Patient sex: F
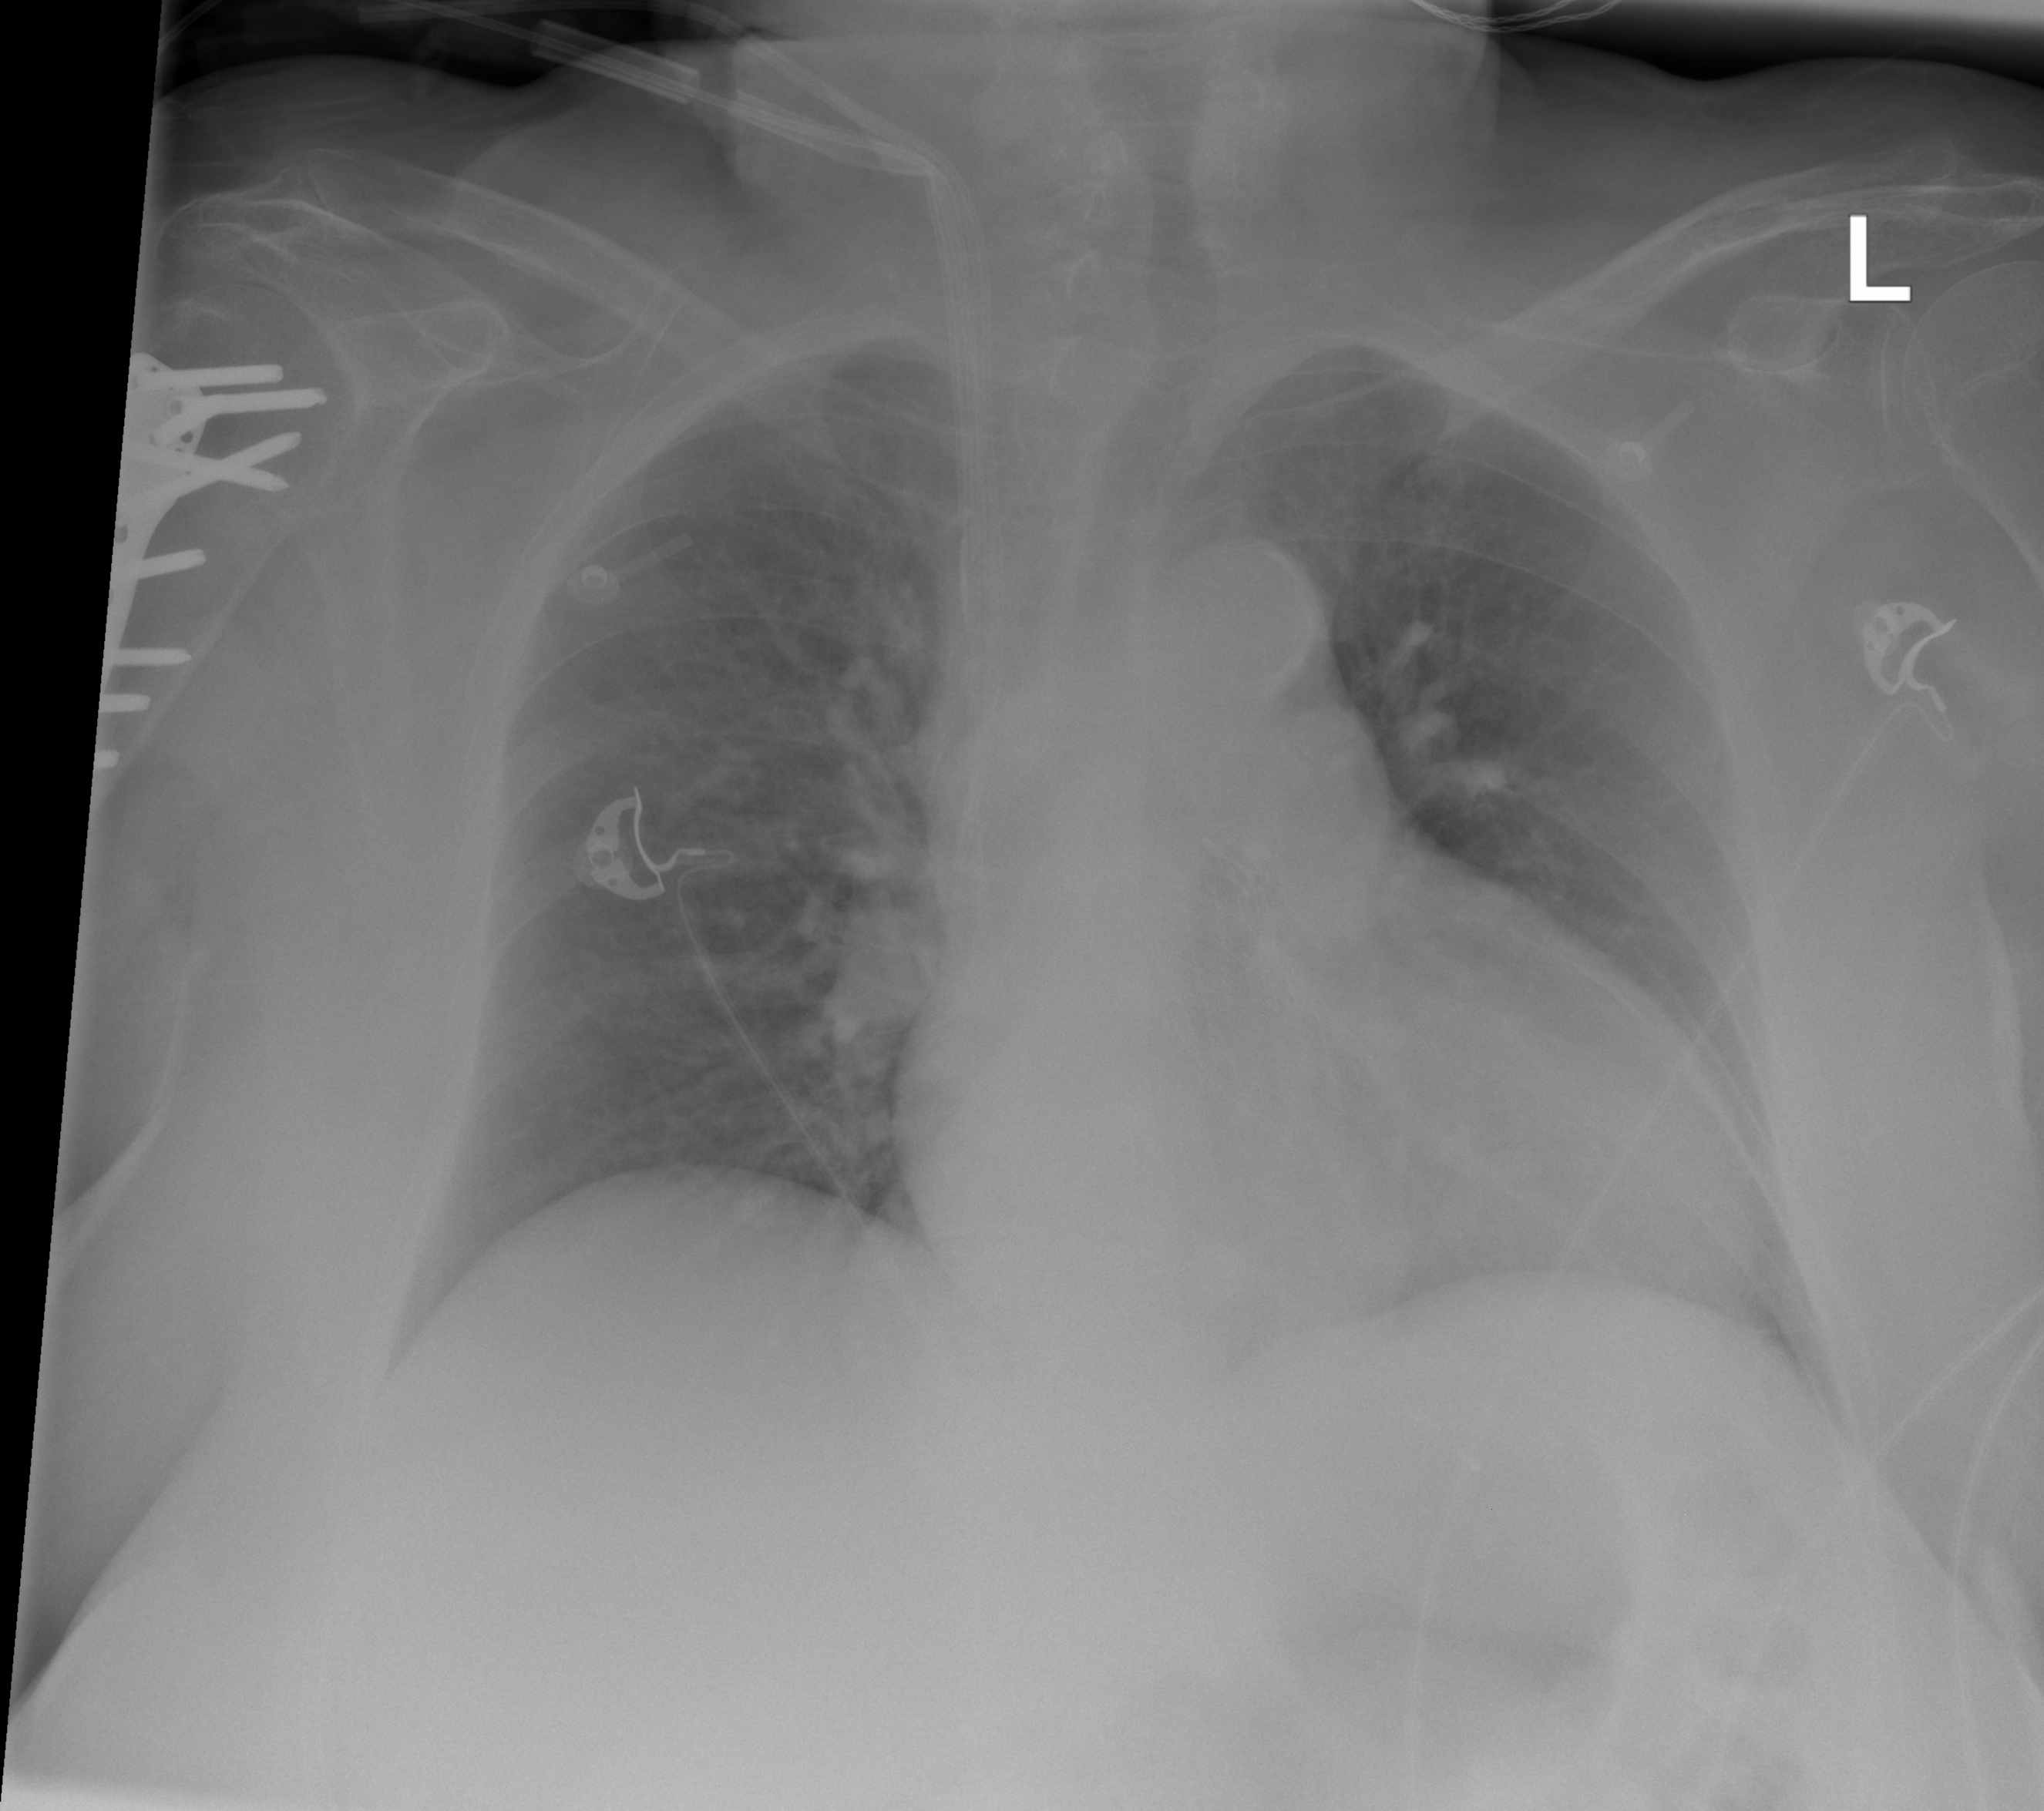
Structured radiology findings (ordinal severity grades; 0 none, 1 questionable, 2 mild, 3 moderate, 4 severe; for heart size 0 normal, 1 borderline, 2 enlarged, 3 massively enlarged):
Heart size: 2
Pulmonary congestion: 2
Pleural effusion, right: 0
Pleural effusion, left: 0
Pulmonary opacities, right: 0
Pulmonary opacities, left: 0
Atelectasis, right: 0
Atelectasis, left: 0